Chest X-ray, PA view. Patient: 37 years old, sex M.
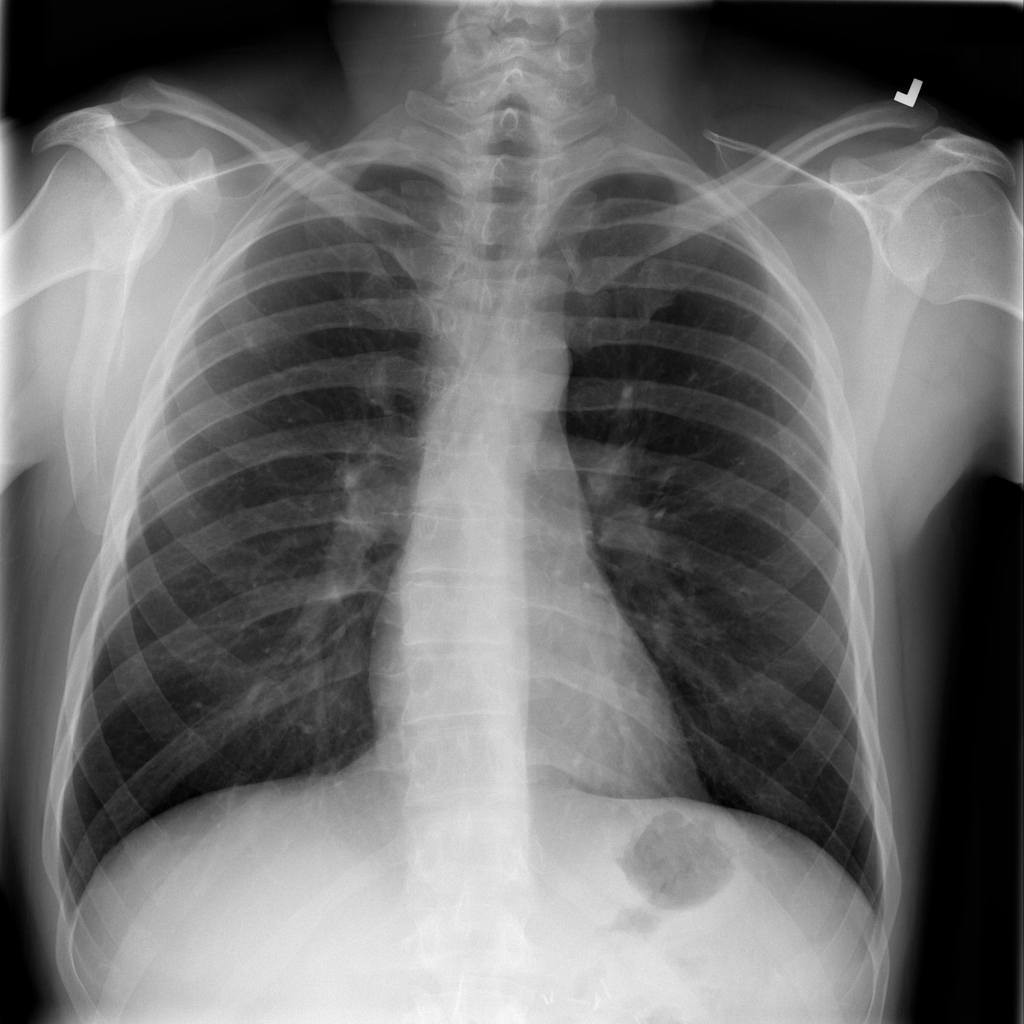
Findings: No Finding